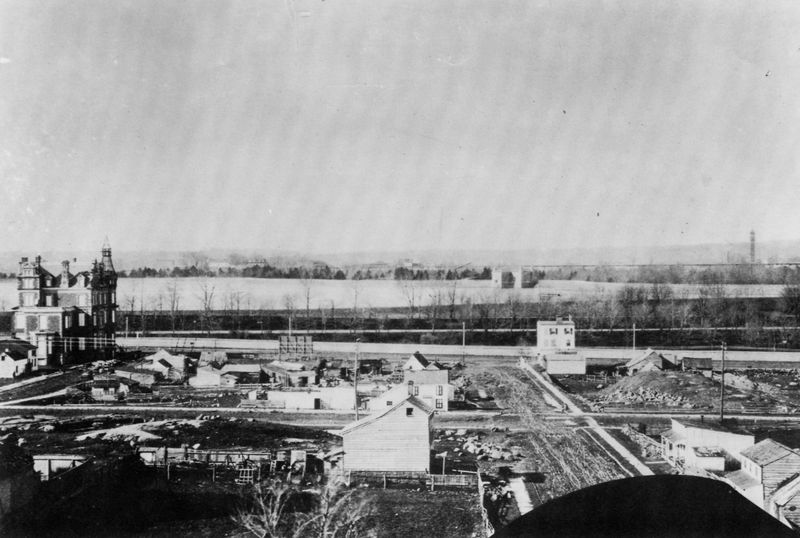
Titel: Oben im Central Park
Künstler: Amerikanischer Photograph
Schlagwörter: baum, himmel, wasser, weiß, bäume, fluss, landschaft, see, stadt, ufer, fenster, grau, holz, schwarz, strasse, anlage, dach, gebäude, haus, schnee, alt, steine, erde, felder, horizont, häuser, natur, gewässer, ansicht, fläche, mauer, kahl, hütten, winter, amerika, fabrik, sepia, industrie, schutt, foto, fotografie, photographie, schwarzweiss, übergänge, neu, photo, villa, hellgrau, lanfschaft, schienen, bau, brücken, aufbau, baustelle, neubau, straßenbau, trassen, stausee, staumauer, gleide, schutthalden